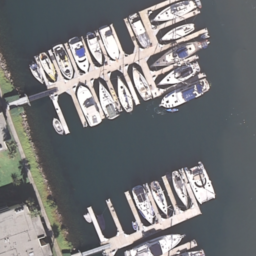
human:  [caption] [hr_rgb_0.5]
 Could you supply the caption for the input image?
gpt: Some boats docked neatly at the harbor .

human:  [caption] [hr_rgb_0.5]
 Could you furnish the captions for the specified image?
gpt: Many boats docked neatly at the harbor and the water is deep blue .

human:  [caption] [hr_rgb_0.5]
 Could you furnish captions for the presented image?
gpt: Many boats docked neatly at the harbor and some positions are free .

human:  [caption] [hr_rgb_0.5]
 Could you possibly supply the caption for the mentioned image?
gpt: Some boats docked neatly at the harbor and the water is deep blue .

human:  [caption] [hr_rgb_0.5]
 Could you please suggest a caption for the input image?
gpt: Lots of boats docked neatly at the harbor and some positions are free .